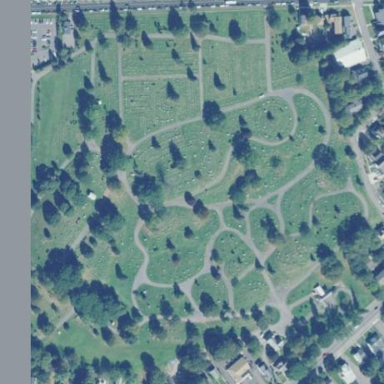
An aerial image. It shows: Cemetery.